Question: I have an Adobe AIR application that I package in a native installer for Windows. I just got a new certificate to sign it with and signing it with the new certificate works fine. However if I try to install it on a computer that has a previous version I get an error that the installer has been misconfigured.

If I uninstall the previous version, the installation works fine.
I've looked at the ADT tool and there is a -migrate (<URL> certificate. But this won't work because I'm not able to package my app to a .air file since it uses NativeProcess.
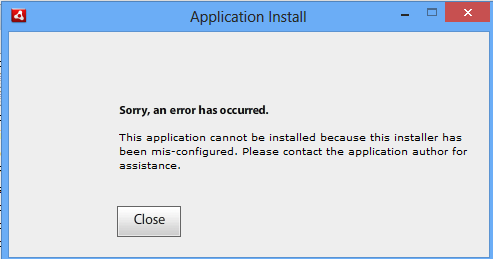
Answer: I was finally able to use the adt -migrate command. I had to remove the tag from my program-app.xml file. After I did that, I was able to package to an air file without getting an error about the supported profiles. I followed the Adobe docs for the rest of the packaging process and this time installing over the old version didn't result in any errors.